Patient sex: F
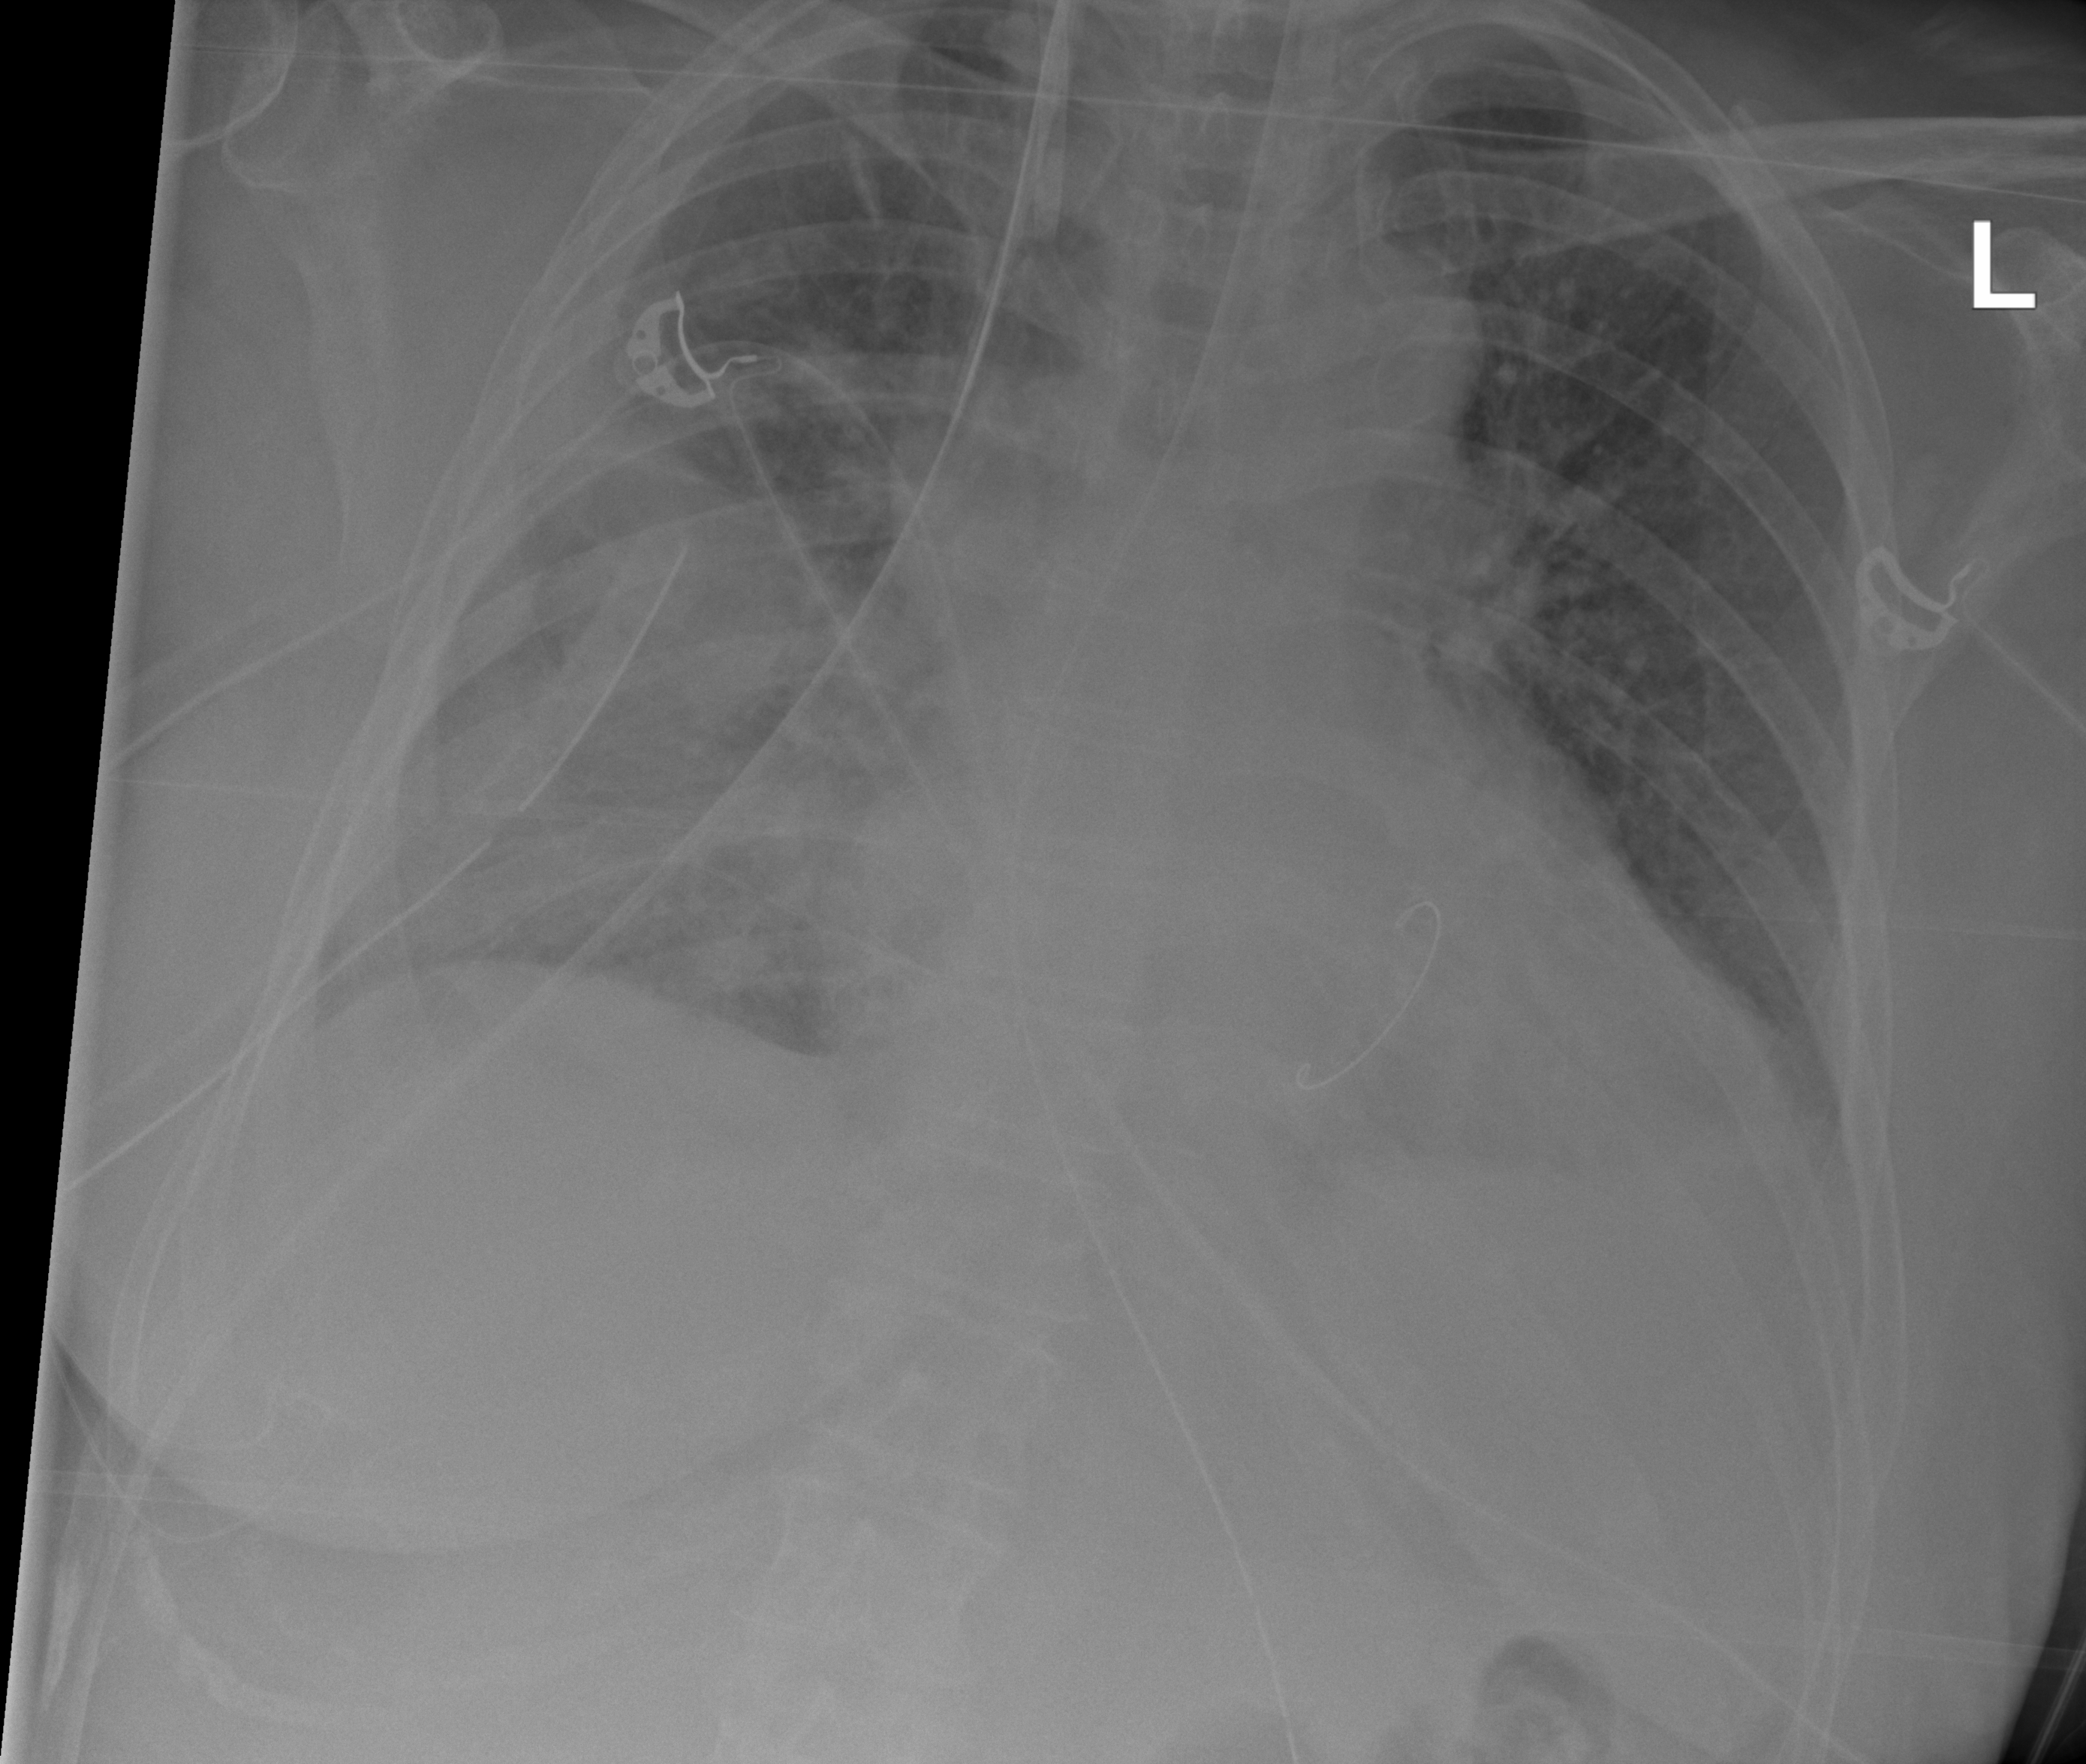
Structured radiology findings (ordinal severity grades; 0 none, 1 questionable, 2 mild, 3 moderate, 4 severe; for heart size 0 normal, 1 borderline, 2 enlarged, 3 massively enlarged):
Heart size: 2
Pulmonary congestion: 2
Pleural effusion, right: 2
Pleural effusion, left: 1
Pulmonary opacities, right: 2
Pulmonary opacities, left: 0
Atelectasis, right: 3
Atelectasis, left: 2